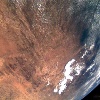
Label: land